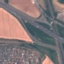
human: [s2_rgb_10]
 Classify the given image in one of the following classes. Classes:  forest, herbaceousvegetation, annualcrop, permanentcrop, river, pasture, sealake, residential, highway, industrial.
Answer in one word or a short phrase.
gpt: Highway